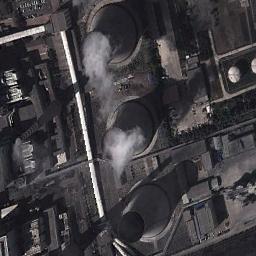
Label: thermal_power_station